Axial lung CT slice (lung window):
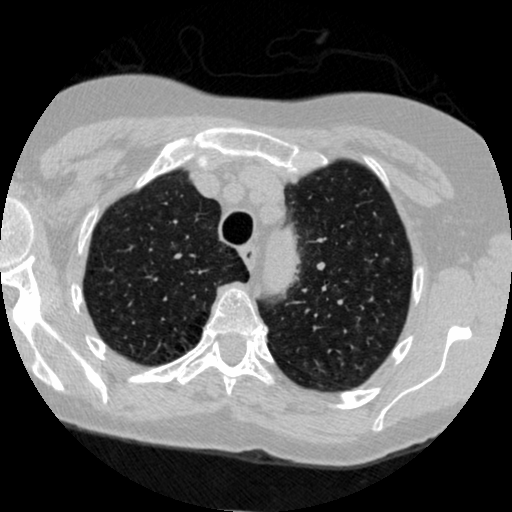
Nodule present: no